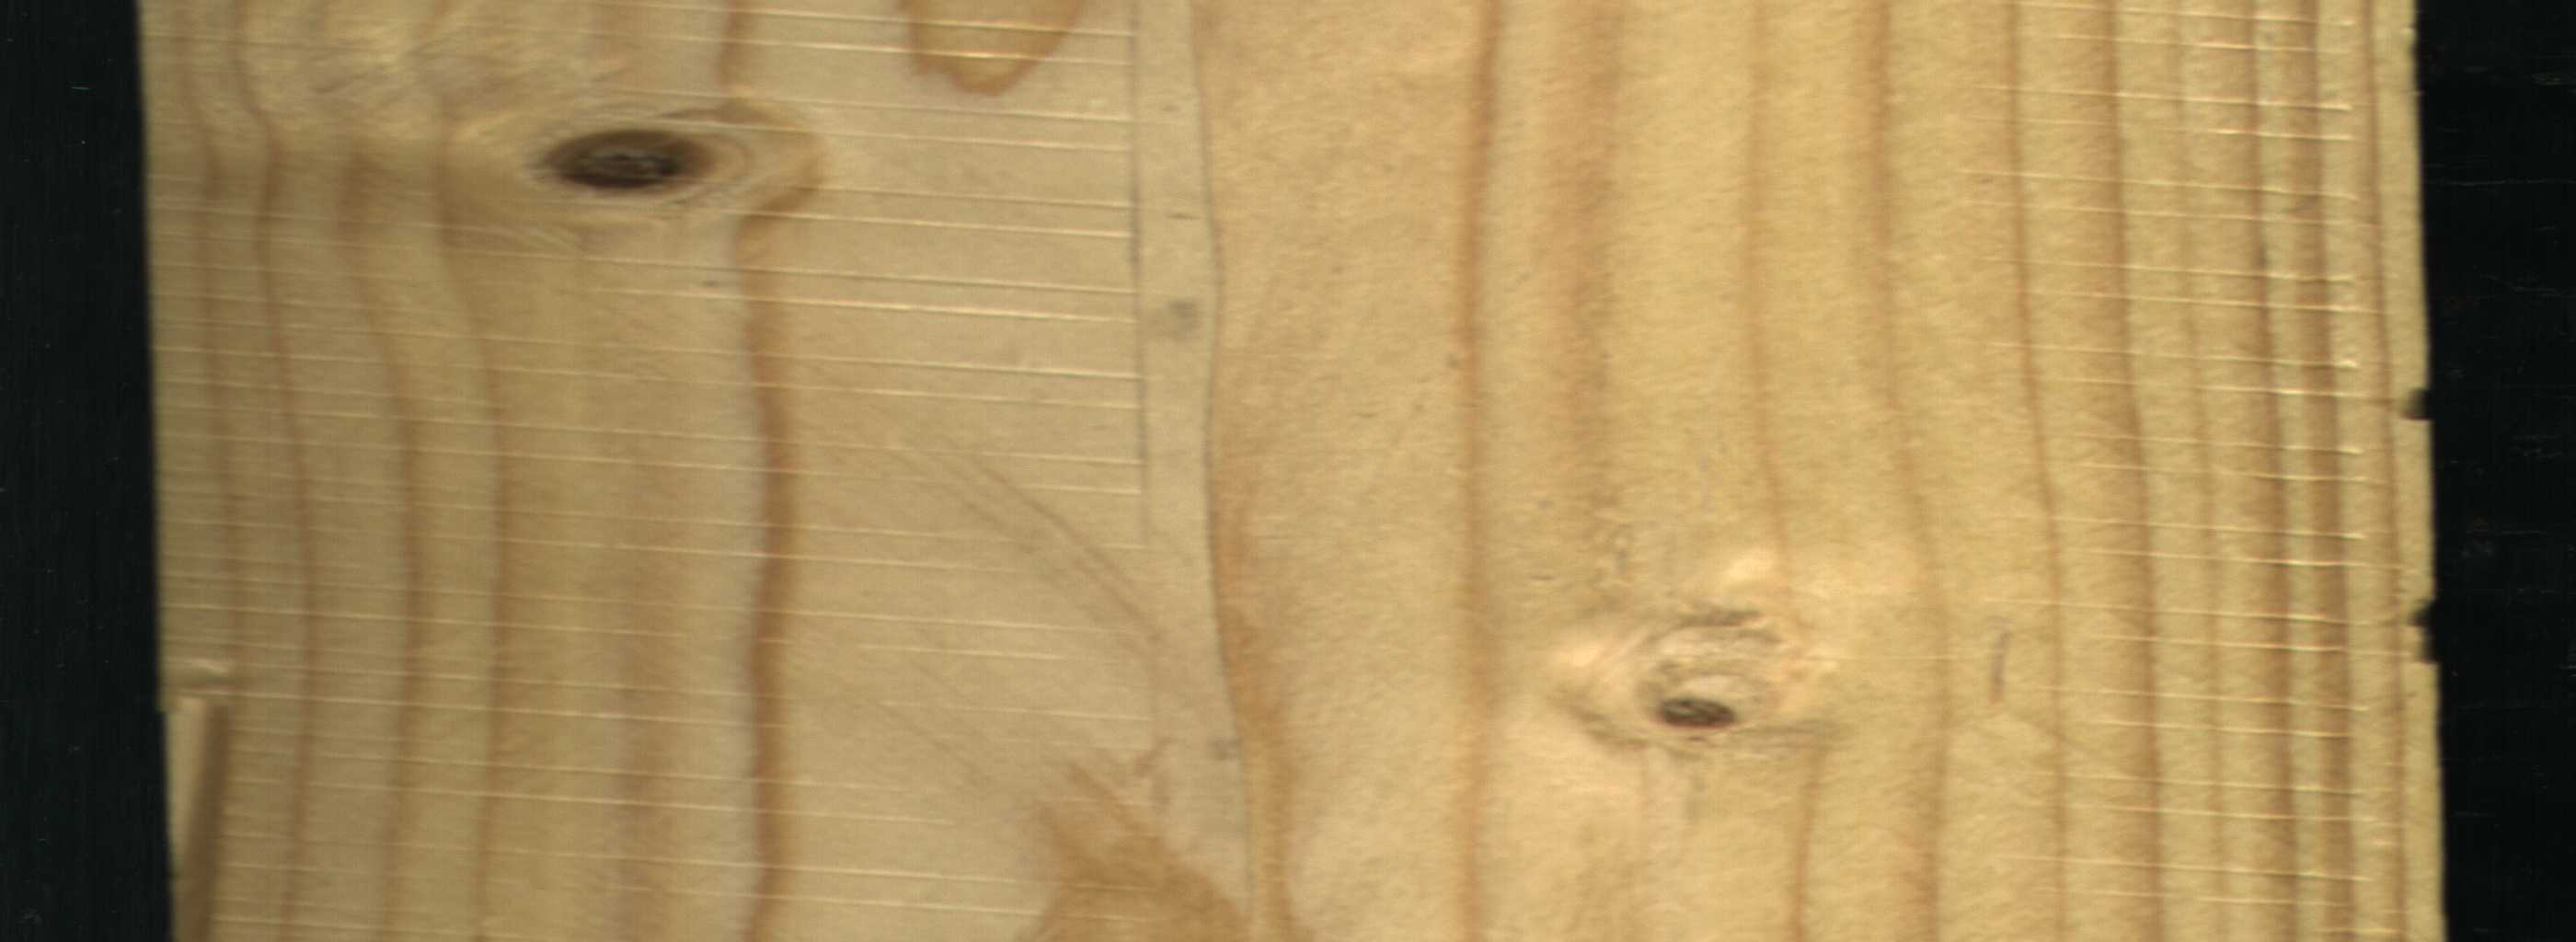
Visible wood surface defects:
Dead_Knot
Live_Knot